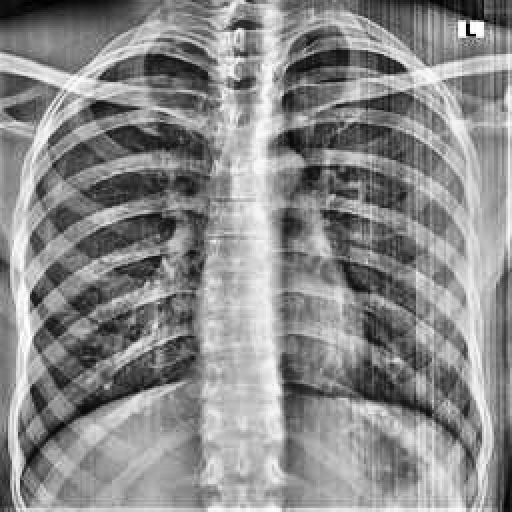
Finding: NORMAL